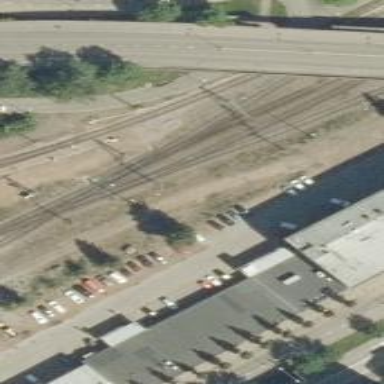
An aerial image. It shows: Track with grade2 tracktype.